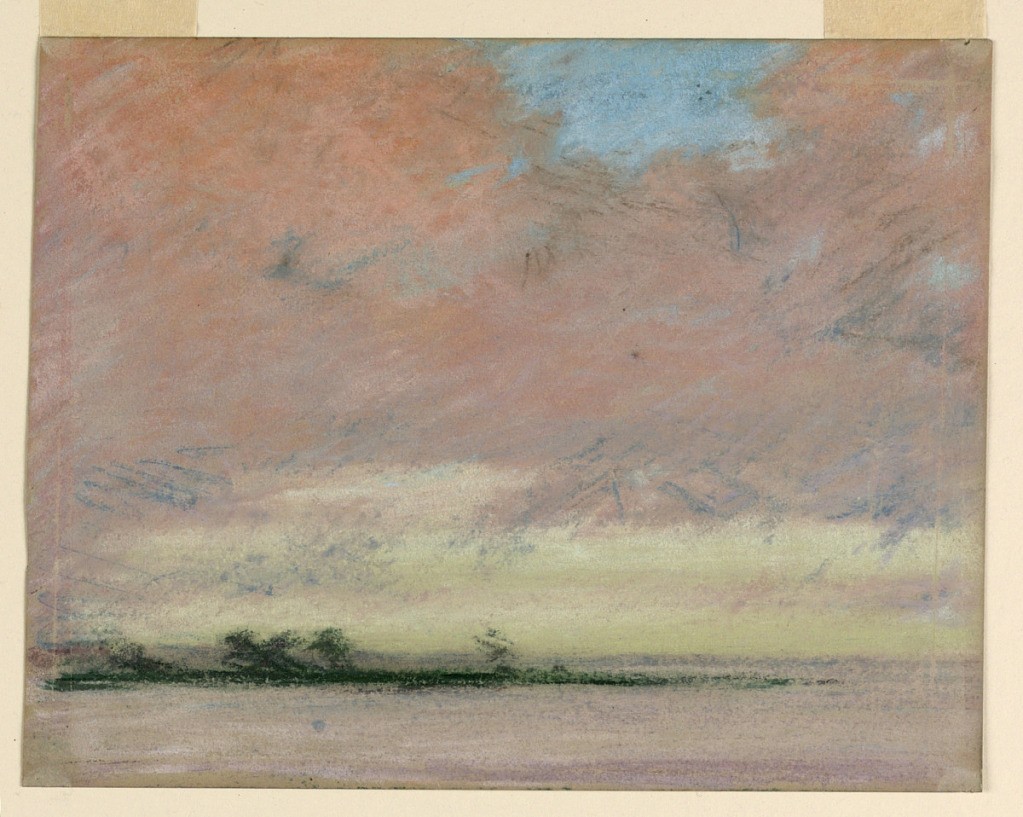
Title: Landscape
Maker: Walter Clark, American, 1848–1917
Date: ca. 1885
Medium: Pastel on grey paper
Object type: pastel
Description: Distant view across a lake of the sea at sunset. A wooden island is shown in the left middle distance. High cloudy sky with a few patches of blue.